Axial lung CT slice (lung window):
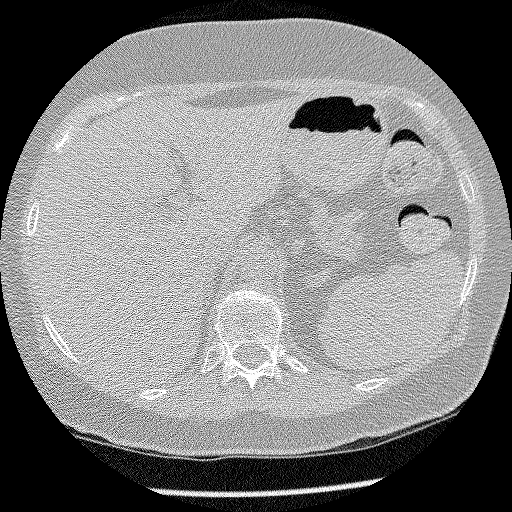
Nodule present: no